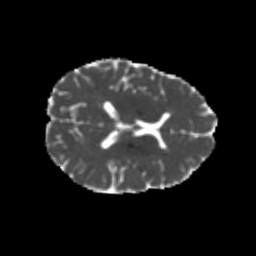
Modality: MD
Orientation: axial
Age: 20
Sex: female
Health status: healthy
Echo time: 0.074 s